Field crop: maize
Growth stage: 2
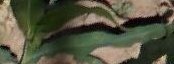
Species: maize